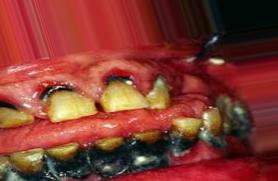
Condition: Tooth Discoloration